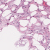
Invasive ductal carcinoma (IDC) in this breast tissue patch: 0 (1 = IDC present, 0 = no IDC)